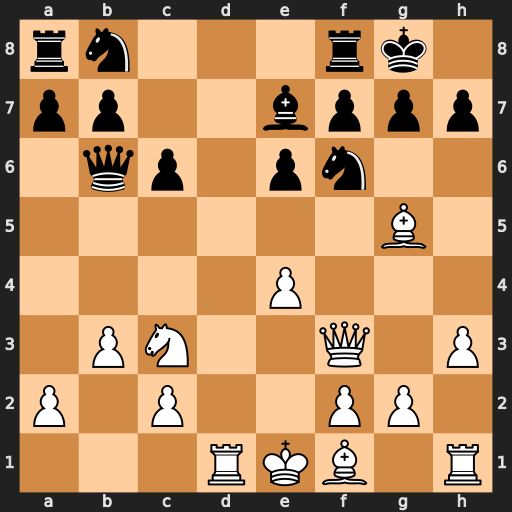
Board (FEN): rn3rk1/pp2bppp/1qp1pn2/6B1/4P3/1PN2Q1P/P1P2PP1/3RKB1R
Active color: w
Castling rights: K
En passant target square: -
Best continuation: e5 Nd5 Nxd5 exd5 Bxe7